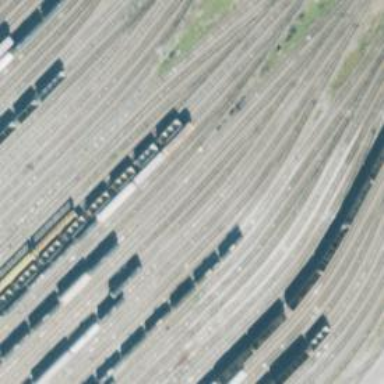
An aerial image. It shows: Railway yard in service.